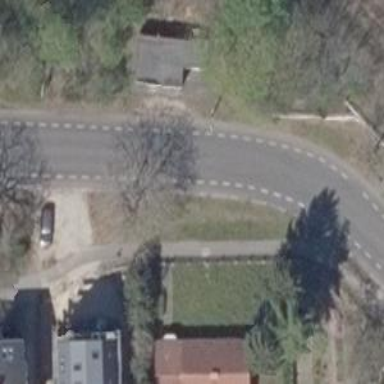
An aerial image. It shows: Tertiary road with asphalt surface and designated lane for cycling on both sides.